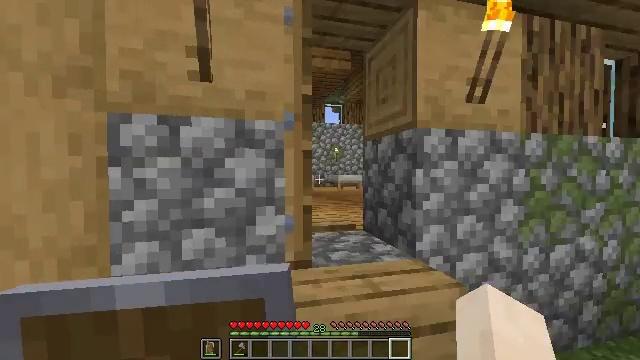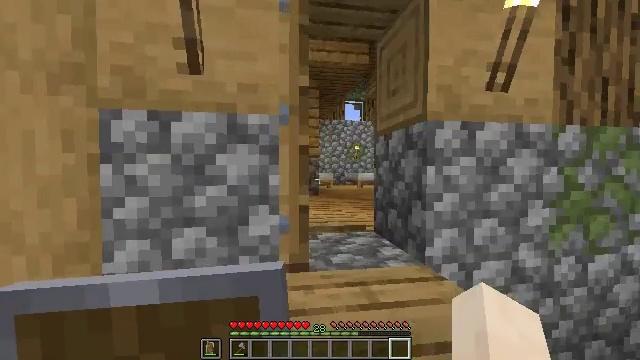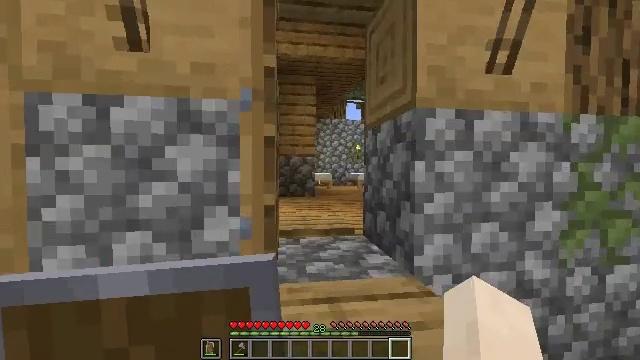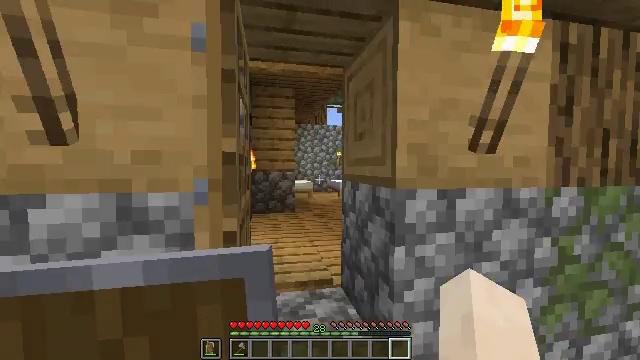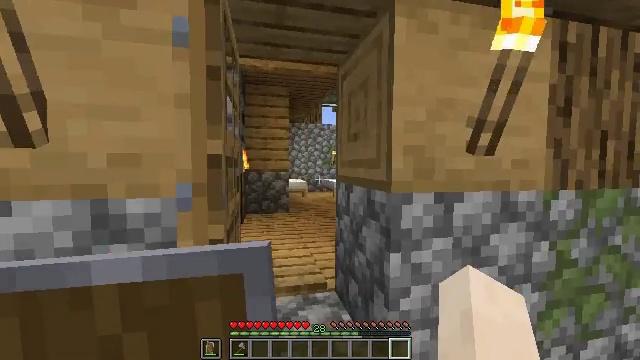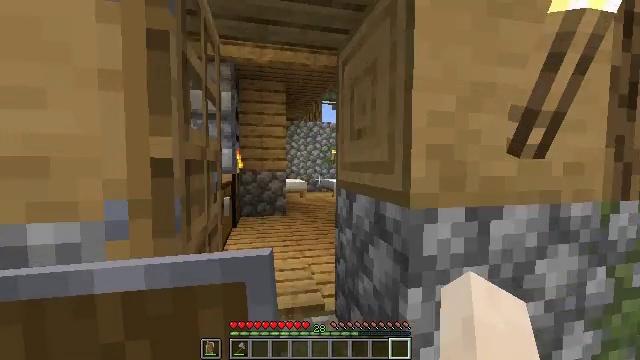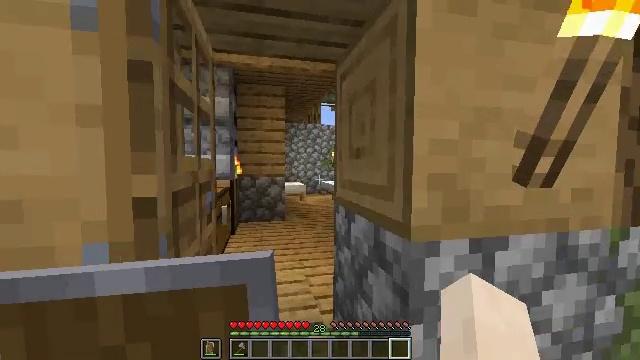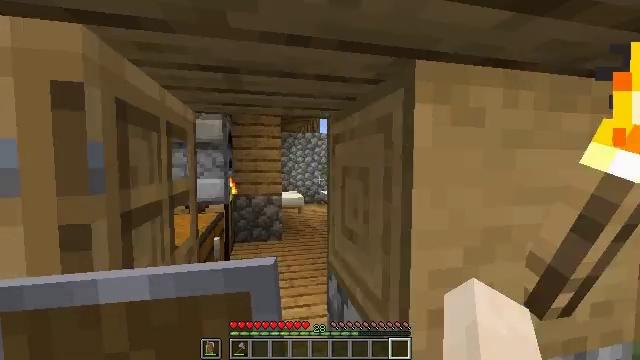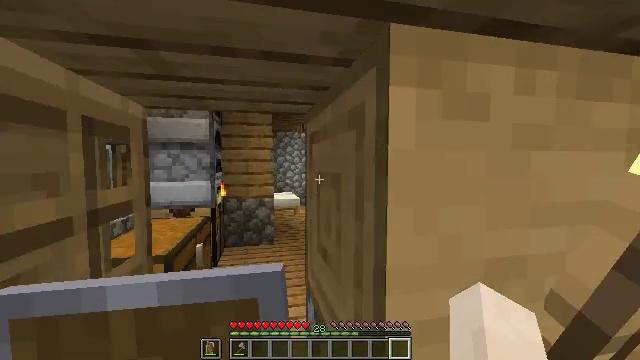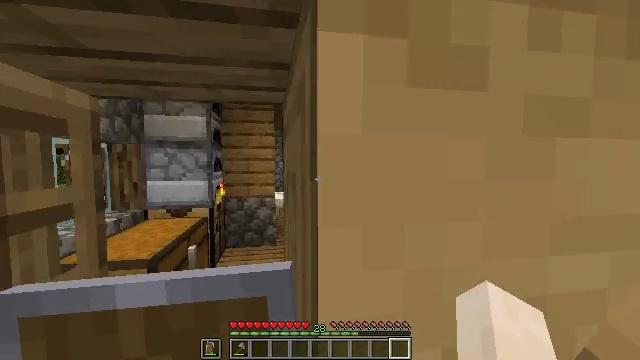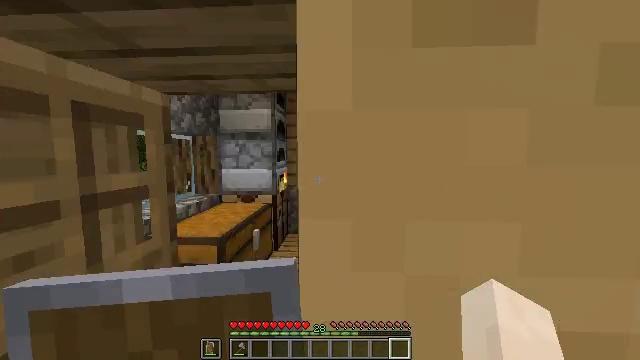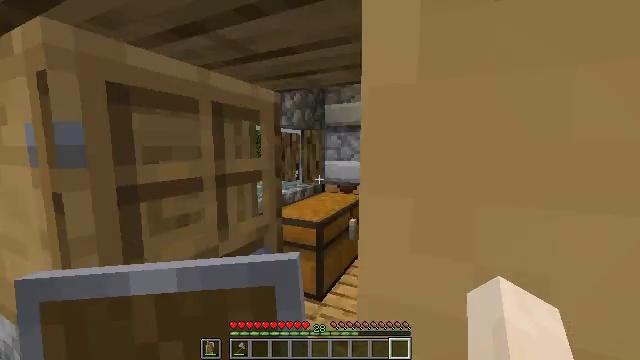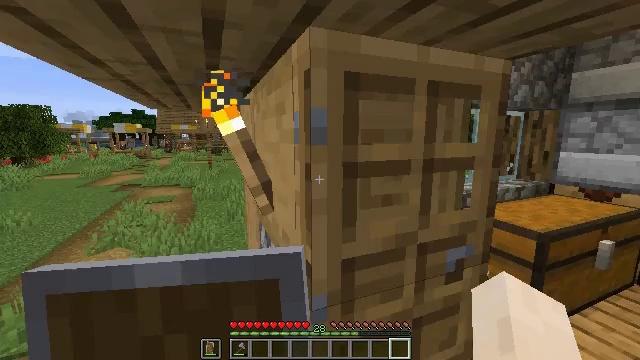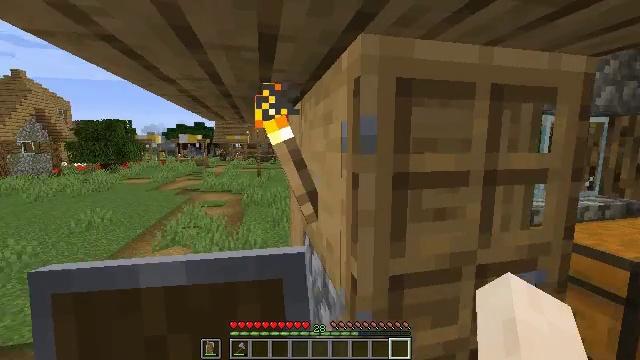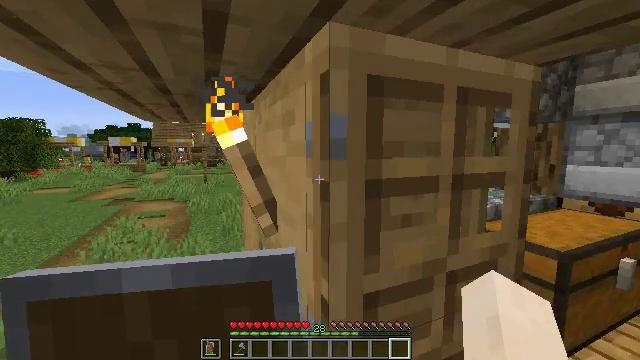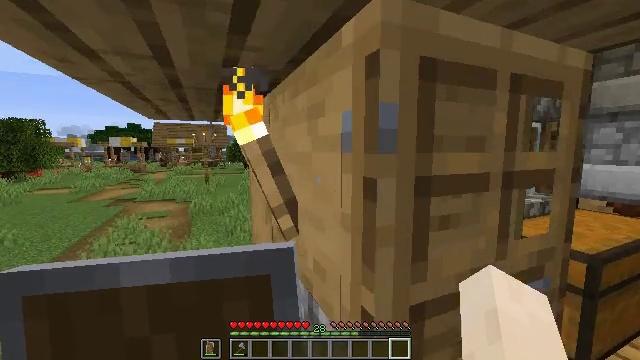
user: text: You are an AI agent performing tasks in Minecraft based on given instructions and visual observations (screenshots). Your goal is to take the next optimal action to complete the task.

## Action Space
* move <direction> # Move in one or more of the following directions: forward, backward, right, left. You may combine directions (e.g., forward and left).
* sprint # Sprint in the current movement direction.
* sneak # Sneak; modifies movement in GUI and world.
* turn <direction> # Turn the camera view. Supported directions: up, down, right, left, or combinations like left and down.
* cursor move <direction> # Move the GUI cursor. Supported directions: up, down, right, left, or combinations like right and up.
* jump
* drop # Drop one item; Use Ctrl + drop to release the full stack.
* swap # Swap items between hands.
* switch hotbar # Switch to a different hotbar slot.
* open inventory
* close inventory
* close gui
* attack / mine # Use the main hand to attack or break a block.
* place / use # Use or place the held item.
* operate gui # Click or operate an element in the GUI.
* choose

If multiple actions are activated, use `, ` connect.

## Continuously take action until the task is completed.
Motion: motion action
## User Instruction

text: Dig and collect smooth stone.
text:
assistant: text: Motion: move forward and move right, turn left
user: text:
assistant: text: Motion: move forward, turn left
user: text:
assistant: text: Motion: move forward, turn right and down
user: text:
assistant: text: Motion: move forward, turn right
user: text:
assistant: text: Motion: move forward
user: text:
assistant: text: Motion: move forward and move right
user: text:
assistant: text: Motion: move forward and move right
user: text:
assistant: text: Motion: move forward and move right
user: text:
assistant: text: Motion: move forward and move right, turn left
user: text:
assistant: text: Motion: move forward, turn left and down
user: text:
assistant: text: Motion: move forward, turn left and down
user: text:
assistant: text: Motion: move forward, turn left and down
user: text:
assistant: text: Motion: move forward, turn left and up
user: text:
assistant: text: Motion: turn right
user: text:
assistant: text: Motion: move left
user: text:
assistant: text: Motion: move left
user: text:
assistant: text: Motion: move left
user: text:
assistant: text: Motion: move left, turn left and up
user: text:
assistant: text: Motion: move left, turn left
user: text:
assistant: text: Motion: move forward and move left, turn left
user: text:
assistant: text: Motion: move forward and move left, turn left
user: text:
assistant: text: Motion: move forward and move left, turn left
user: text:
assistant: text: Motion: move forward and move left
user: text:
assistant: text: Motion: move forward and move left, turn left
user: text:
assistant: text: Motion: move forward and move left, turn left
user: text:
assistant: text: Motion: move forward and move left, turn left
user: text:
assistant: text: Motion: move forward and move left, turn right and down
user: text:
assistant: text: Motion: move forward and move left, turn right
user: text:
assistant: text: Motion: move forward and move left
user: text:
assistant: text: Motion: move forward and move left